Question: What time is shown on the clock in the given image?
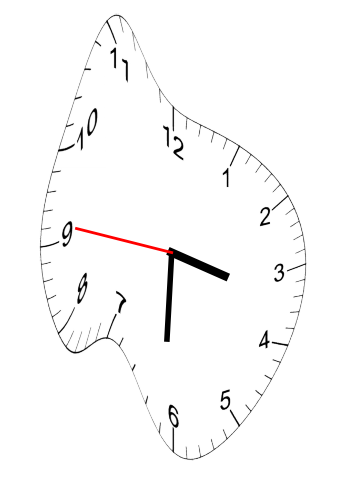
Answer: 03:30:46